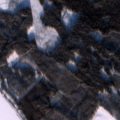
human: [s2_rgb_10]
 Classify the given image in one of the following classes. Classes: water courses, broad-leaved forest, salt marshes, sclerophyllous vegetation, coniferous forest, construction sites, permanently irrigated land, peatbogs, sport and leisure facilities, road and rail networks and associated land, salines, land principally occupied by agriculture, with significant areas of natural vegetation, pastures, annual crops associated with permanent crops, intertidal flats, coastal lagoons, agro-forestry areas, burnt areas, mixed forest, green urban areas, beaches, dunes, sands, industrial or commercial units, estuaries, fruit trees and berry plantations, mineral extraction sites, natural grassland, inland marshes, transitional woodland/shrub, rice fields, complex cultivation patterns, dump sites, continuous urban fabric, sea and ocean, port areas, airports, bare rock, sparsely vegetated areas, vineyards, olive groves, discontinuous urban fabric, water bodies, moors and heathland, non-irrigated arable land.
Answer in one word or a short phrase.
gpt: non-irrigated arable land, coniferous forest, mixed forest, water bodies